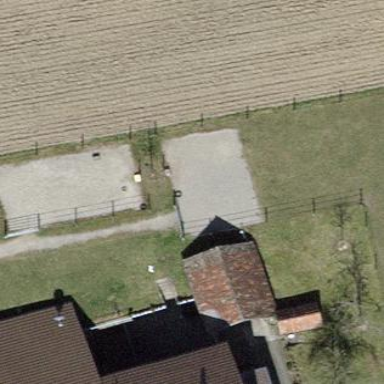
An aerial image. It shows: Equestrian pitch surrounded by fence.